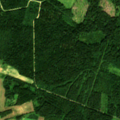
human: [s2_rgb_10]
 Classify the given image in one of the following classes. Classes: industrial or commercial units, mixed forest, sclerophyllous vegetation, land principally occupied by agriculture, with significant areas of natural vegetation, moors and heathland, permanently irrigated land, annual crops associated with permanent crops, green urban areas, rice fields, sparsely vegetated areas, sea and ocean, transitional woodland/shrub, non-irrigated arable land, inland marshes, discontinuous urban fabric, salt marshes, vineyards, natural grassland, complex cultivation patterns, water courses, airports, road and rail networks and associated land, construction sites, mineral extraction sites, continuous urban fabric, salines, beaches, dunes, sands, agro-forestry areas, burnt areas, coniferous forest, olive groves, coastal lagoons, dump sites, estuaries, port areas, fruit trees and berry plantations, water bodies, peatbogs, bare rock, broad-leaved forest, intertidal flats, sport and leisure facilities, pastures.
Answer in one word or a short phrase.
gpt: non-irrigated arable land, broad-leaved forest, coniferous forest, mixed forest, transitional woodland/shrub